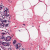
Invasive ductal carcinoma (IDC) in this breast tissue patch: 0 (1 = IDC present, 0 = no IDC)